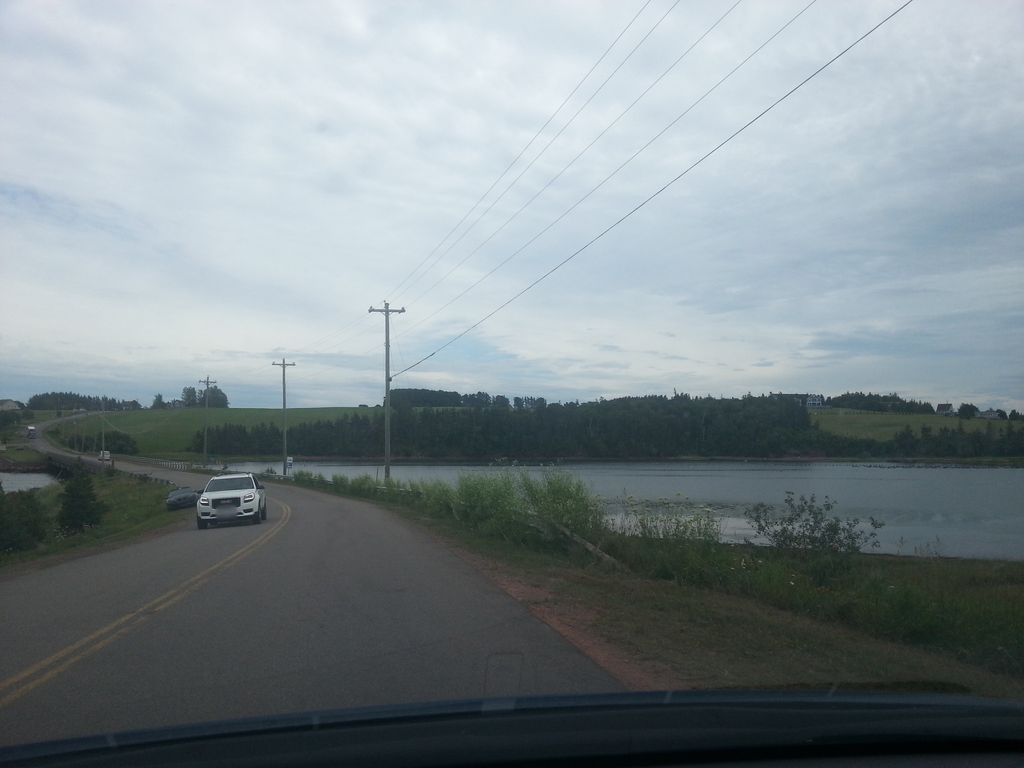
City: charlottetown